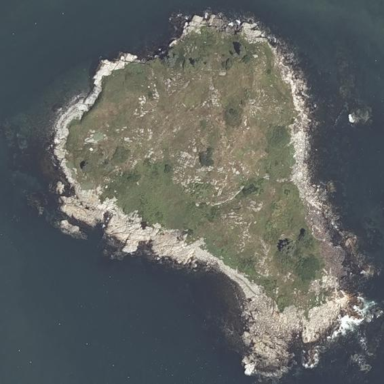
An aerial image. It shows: Islet along the coastline.